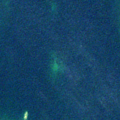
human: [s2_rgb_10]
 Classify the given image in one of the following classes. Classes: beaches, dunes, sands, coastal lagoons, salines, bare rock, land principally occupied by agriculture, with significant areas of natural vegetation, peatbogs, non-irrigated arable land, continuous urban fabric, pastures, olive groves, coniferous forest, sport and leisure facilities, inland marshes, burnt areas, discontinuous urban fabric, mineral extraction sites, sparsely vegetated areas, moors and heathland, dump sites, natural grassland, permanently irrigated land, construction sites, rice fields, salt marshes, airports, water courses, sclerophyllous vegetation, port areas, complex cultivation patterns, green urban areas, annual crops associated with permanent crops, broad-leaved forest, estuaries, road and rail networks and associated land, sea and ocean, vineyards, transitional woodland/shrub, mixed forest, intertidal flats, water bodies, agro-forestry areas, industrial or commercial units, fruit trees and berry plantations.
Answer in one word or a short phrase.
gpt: sea and ocean